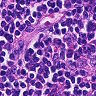
Metastatic tissue present: no